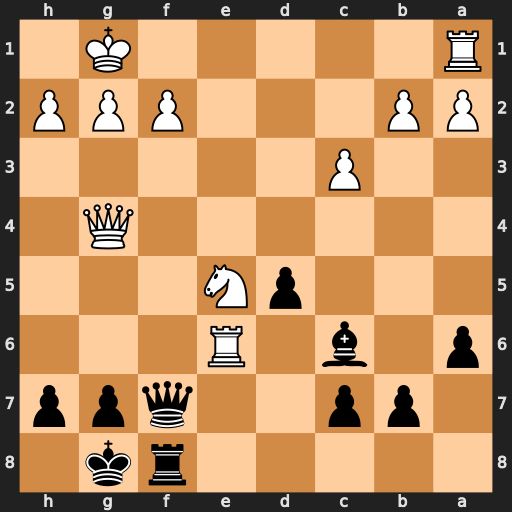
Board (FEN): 5rk1/1pp2qpp/p1b1R3/3pN3/6Q1/2P5/PP3PPP/R5K1
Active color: b
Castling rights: -
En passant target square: -
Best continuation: Qxf2+ Kh1 Qf1+ Rxf1 Rxf1#